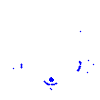
Particle: electron